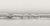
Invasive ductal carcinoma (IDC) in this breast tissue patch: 0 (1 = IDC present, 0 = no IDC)